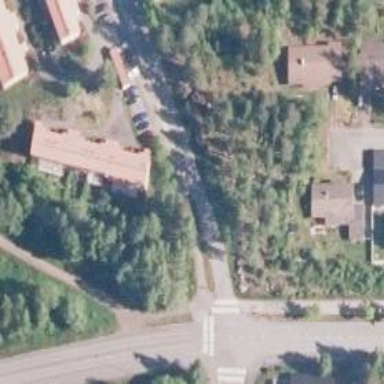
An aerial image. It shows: Military bunker.